【题型】选择题　【知识点】解析几何　【难度】medium
已知双曲线 $\Gamma: \dfrac{x^2}{3} - y^2 = 1$ 和直线 $l: x = 1$，$A$，$B$ 是双曲线 $\Gamma$ 的左、右顶点，$P$ 是双曲线 $\Gamma$ 上异于 $A$，$B$ 两点的任意一点，直线 $AP$，$BP$ 分别交直线 $l$ 于 $M$，$N$ 两点，设 $\triangle PMN$，$\triangle PAB$ 的外接圆面积分别为 $S_1$，$S_2$，则 $\dfrac{S_1}{S_2}$ 的最小值为（ ）

A. $\dfrac{1}{4}$

B. $\dfrac{2}{9}$

C. $\dfrac{3}{16}$

D. $\dfrac{4}{25}$
【解答】
【答案】B

【分析】根据双曲线的标准方程可知 $k_{PA} \cdot k_{PB} = \dfrac{1}{3}$，设直线 $PA$ 斜率为 $k$，用 $k$ 表示 $|MN|$。因为 $\triangle PMN$，$\triangle PAB$ 的外接圆半径 $r_1$，$r_2$ 之比为 $\dfrac{|AB|}{|MN|}$，$\dfrac{S_1}{S_2} = \left(\dfrac{r_1}{r_2}\right)^2$，结合不等式求最小值。

【详解】如图：

因为 $P(x,y)$ 为双曲线 $\dfrac{x^2}{3} - y^2 = 1$ 上异于 $A$，$B$ 的两点，
所以 $\dfrac{y}{x + \sqrt{3}} \cdot \dfrac{y}{x - \sqrt{3}} = \dfrac{1}{3}$，即 $k_{PA} \cdot k_{PB} = \dfrac{1}{3}$。

根据双曲线的对称性，不妨设 $P$ 在第一象限，设直线 $PA: y = k(x + \sqrt{3})$，（$0 < k < \dfrac{\sqrt{3}}{3}$）
令 $x = 1$，得 $M\left(1, (\sqrt{3} + 1)k\right)$。

用 $\dfrac{1}{3k}$ 代替 $k$，得直线 $PB: y = \dfrac{1}{3k}(x - \sqrt{3})$，令 $x = 1$ 得 $N\left(1, \dfrac{1 - \sqrt{3}}{3k}\right)$，

所以 $|MN| = (\sqrt{3} + 1)k + \dfrac{\sqrt{3} - 1}{3k}$。

设 $\triangle PMN$，$\triangle PAB$ 的外接圆半径分别为 $r_1$，$r_2$，则 $2r_1 = \dfrac{|MN|}{\sin \angle APB}$，$2r_2 = \dfrac{|AB|}{\sin \angle APB}$，

所以
\[
\frac{r_1}{r_2} = \frac{|MN|}{|AB|} = \frac{(\sqrt{3}+1)k + \frac{\sqrt{3}-1}{3k}}{2\sqrt{3}} \ge \frac{2\sqrt{(\sqrt{3}+1)k \cdot \frac{\sqrt{3}-1}{3k}}}{2\sqrt{3}} = \frac{\sqrt{2}}{3},
\]
当且仅当 \(k = \sqrt{\frac{\sqrt{3}-1}{3(\sqrt{3}+1)}}\)。

此时两个三角形外接圆的面积比：
\[
\frac{S_1}{S_2} = \left(\frac{r_1}{r_2}\right)^2 = \frac{2}{9}.
\]

故选：B

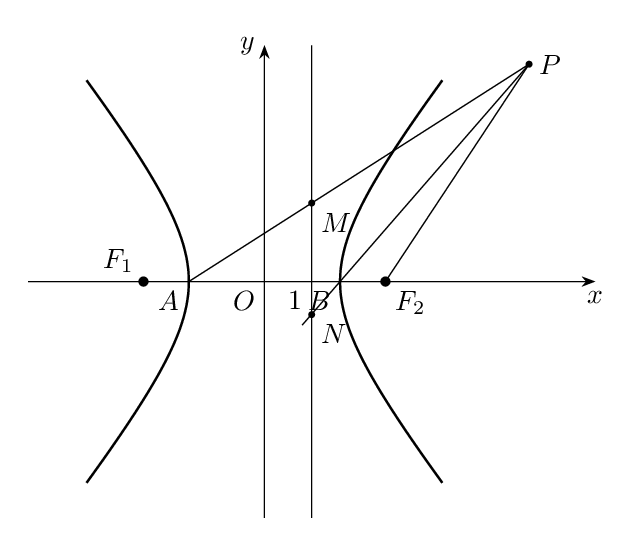